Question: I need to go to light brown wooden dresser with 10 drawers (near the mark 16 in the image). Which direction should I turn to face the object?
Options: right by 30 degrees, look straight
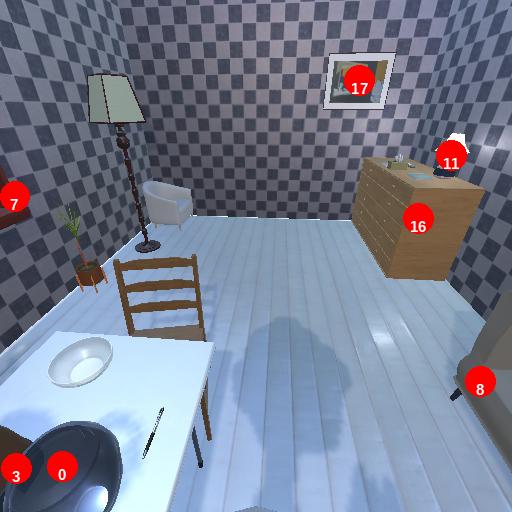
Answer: right by 30 degrees